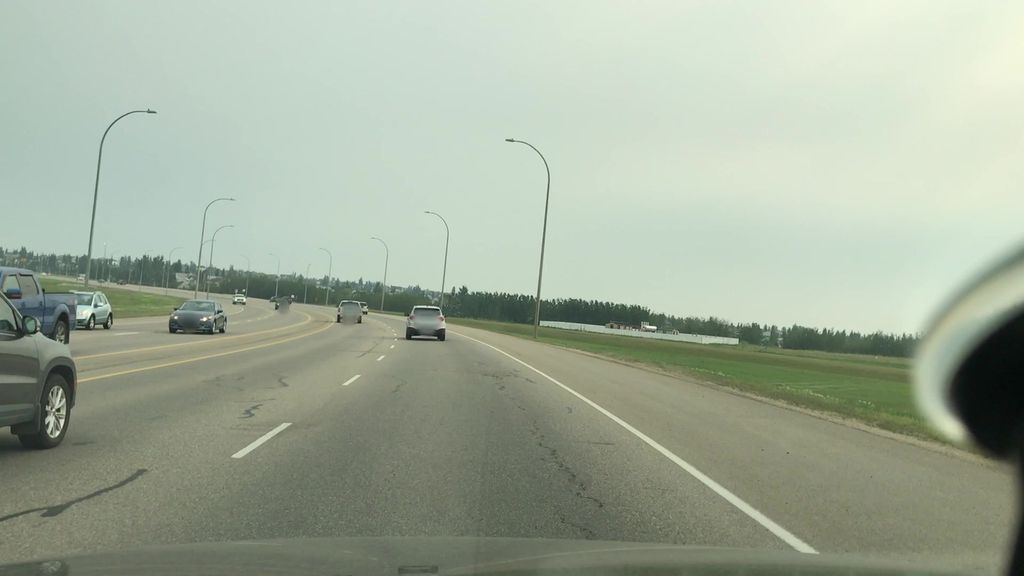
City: edmonton